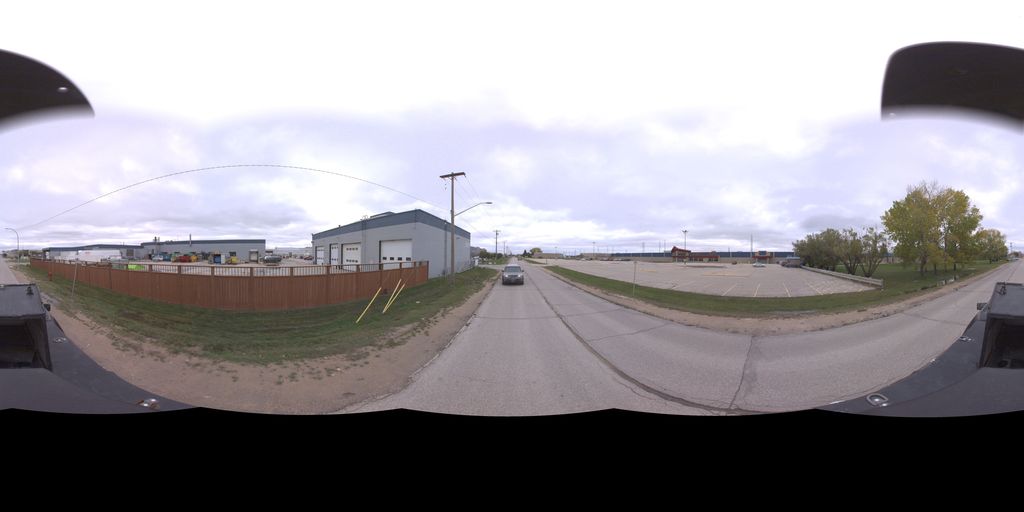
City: winnipeg